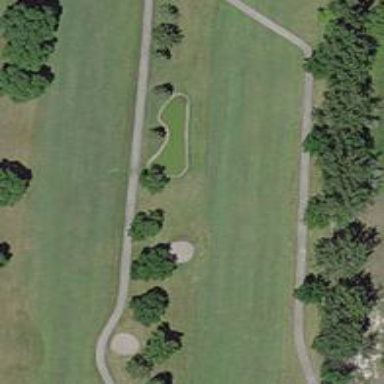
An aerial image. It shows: View of golf hole.